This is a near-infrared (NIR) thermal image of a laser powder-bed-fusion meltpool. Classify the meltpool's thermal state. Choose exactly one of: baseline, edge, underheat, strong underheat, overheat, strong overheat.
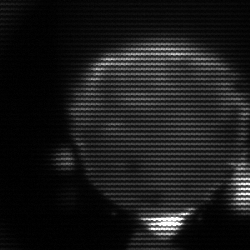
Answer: edge